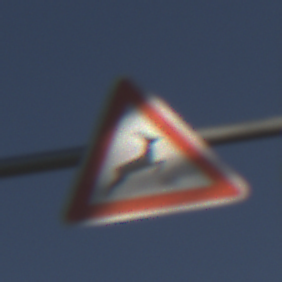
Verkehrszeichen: WildwechselLinks
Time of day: MorningAfternoon
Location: Outdoor (Nature)
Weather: PartlyCloudy
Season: NotSpecified
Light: Natural